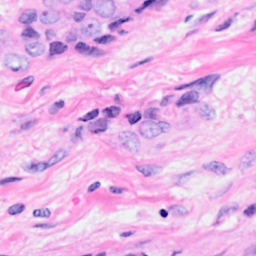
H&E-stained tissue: Breast